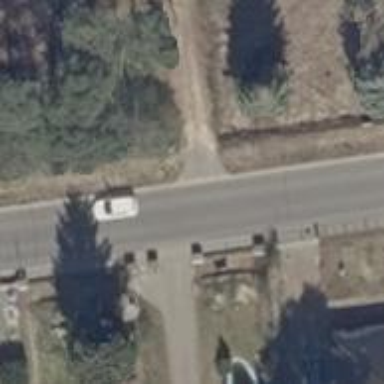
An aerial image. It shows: Driveway leading to service road.